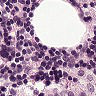
Metastatic tissue present: no